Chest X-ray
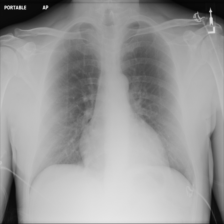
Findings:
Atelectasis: negative
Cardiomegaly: negative
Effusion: negative
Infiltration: positive
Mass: negative
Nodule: negative
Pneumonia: negative
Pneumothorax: negative
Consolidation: negative
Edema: negative
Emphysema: negative
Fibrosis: negative
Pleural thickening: negative
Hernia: negative